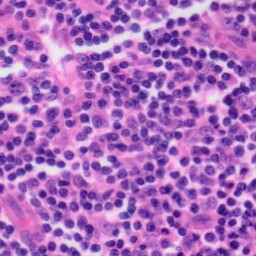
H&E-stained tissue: Tonsil